Field crop: maize
Growth stage: 2
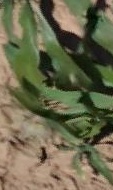
Species: maize